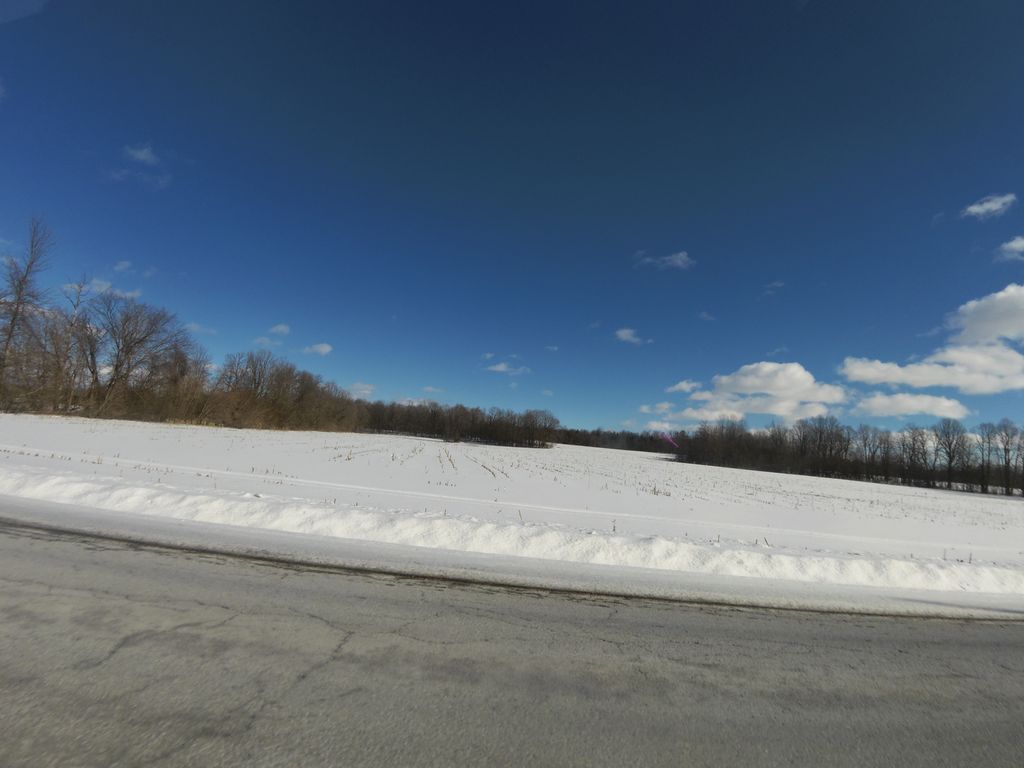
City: ottawa-gatineau